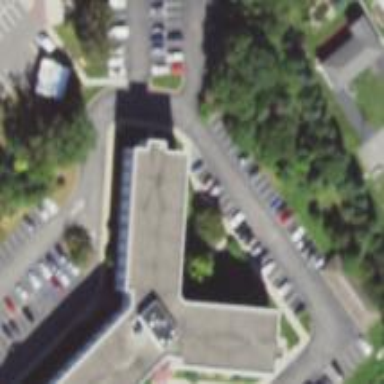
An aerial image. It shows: Paved parking area.